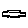
Label: car